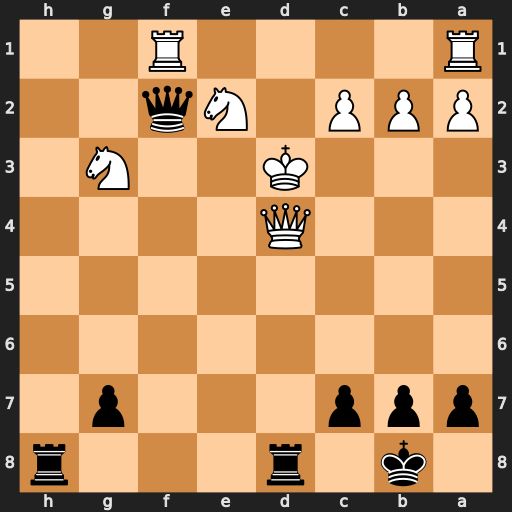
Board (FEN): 1k1r3r/ppp3p1/8/8/3Q4/3K2N1/PPP1Nq2/R4R2
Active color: b
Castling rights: -
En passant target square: -
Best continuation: Rxd4+ Nxd4 Qxg3+